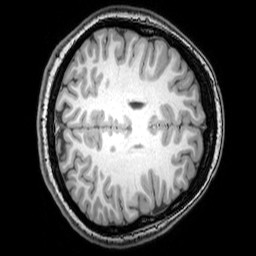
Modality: T1w
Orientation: axial
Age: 22
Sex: female
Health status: healthy
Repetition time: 0.081 s
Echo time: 0.037 s